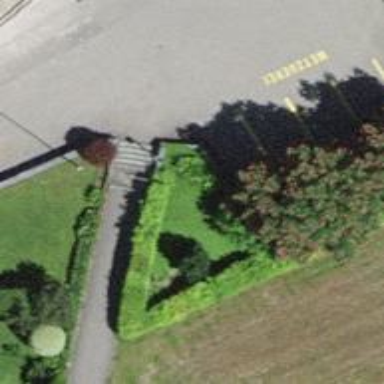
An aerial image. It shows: Steps with asphalt surface.